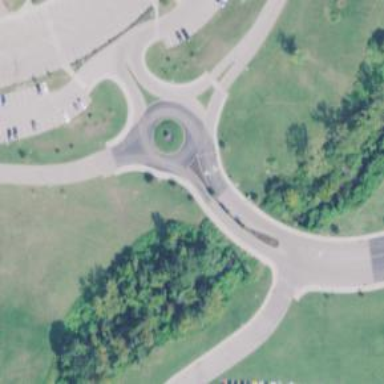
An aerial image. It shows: Residential road with asphalt surface leading to roundabout.